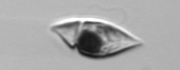
Label: Amphidinium